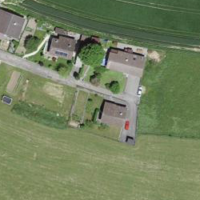
EUNIS habitat code: 55
Species observed at this site:
Cynoglossum officinale